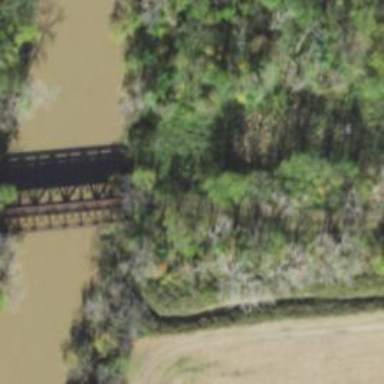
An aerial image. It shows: Abandoned footway and railway bridge.